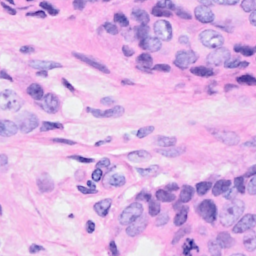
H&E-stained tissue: Breast